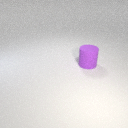
large purple rubber cylinder